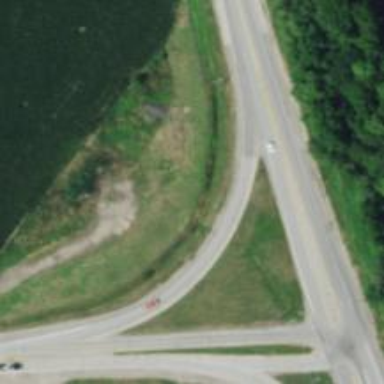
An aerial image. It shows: Trunk link highway.